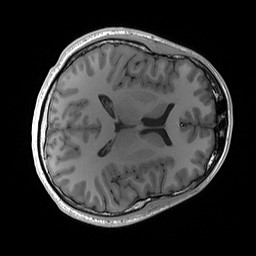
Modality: T1w
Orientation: axial
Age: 19
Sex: male